【题型】解答题　【知识点】解析几何　【难度】hard
(2025·上海金山·三模) 已知双曲线 \( C: \dfrac{x^2}{2} - y^2 = 1 \) 的右焦点为 \( F \)。

(1) 求双曲线 \( C \) 的渐近线方程；

(2) 已知 \( P\left(\dfrac{14}{3}, 0\right) \)，点 \( Q \) 在双曲线 \( C \) 上且 \( PQ \) 不与坐标轴垂直，若 \( \triangle PQF \) 为直角三角形，求 \( \triangle PQF \) 的面积；

(3) 过点 \( F \) 的动直线 \( l \) 交双曲线 \( C \) 于 \( M, N \) 两点，过点 \( M, N \) 分别作直线 \( x = \dfrac{3}{2} \) 的垂线，垂足分别为 \( A \) 与 \( B \)（不同于点 \( A \)），连接 \( AN \)，\( BM \)，这两条直线相交于 \( Q \)，问点 \( Q \) 是否为定点，若是，请求出点 \( Q \) 的坐标，若不是，请说明理由。
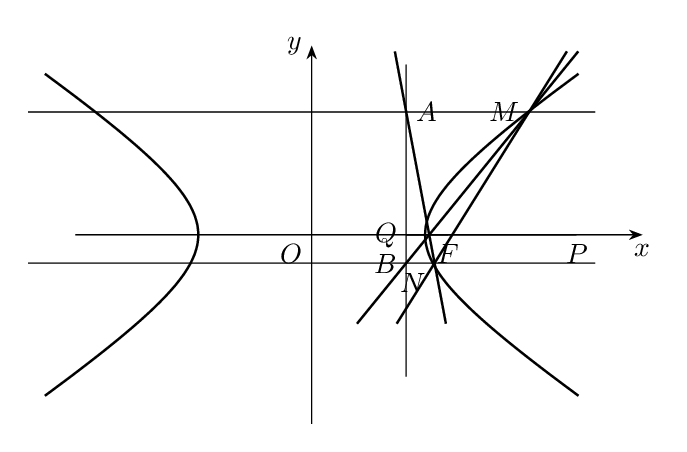
【解答】
【详解】
(1) 双曲线的渐近线方程为 \(y = \pm \dfrac{\sqrt{2}}{2}x\)。

---

(2) ① 当 \(\angle PFQ = \dfrac{\pi}{2}\) 时，横坐标 \(x = 2\) 代入双曲线方程可得 \(Q\left(2, \pm \dfrac{\sqrt{3}}{3}\right)\)，
\[
S_{\triangle PQF} = \dfrac{1}{2} \cdot \left(\dfrac{14}{3} - 2\right) \cdot \dfrac{\sqrt{3}}{3} = \dfrac{4\sqrt{3}}{9};
\]

② 当 \(\angle FQP = \dfrac{\pi}{2}\) 时，设 \(Q(x_0,y_0)\)，\(\therefore \overrightarrow{FQ} = (x_0 - 2,y_0)\)，\(\overrightarrow{PQ} = \left(x_0 - \dfrac{14}{3},y_0\right)\)，
则
\[
\begin{cases}
\overrightarrow{FQ} \cdot \overrightarrow{PQ} = (x_0 - 2)\left(x_0 - \dfrac{14}{3}\right) + y_0^2 = 0 \\
\dfrac{x_0^2}{2} - y_0^2 = 1
\end{cases}
\]
解得 \(x_0 = \dfrac{5}{2}\)，\(y_0 = \pm \dfrac{\sqrt{39}}{6}\)，则
\[
S_{\triangle PQF} = \dfrac{1}{2} \cdot \left(\dfrac{14}{3} - 2\right) \cdot \dfrac{\sqrt{39}}{6} = \dfrac{2\sqrt{39}}{9}.
\]

---

(3) ① 当 \(l\) 斜率不存在时，
\(M\left(2, \dfrac{\sqrt{3}}{3}\right)\)，\(N\left(2, -\dfrac{\sqrt{3}}{3}\right)\)，\(\therefore A\left(\dfrac{3}{2}, \dfrac{\sqrt{3}}{3}\right)\)，\(B\left(\dfrac{3}{2}, -\dfrac{\sqrt{3}}{3}\right) \implies Q\left(\dfrac{7}{4}, 0\right)\)；

② 当 \(l\) 斜率存在时，设为 \(l\)，则直线的方程为 \(y = k(x - 2)\)，
设 \(M(x_1,y_1)\)，\(N(x_2,y_2)\)，\(\therefore A\left(\dfrac{3}{2},y_1\right)\)，\(B\left(\dfrac{3}{2},y_2\right)\)。

联立方程
\[
\begin{cases}
\dfrac{x^2}{2} - y^2 = 1 \\
y = k(x - 2)
\end{cases}
\implies (1 - 3k^2)x^2 + 12k^2x - 12k^2 - 3 = 0,
\]
可得
\[
\begin{cases}
x_1 + x_2 = \dfrac{12k^2}{3k^2 - 1} \\
x_1x_2 = \dfrac{12k^2 + 3}{3k^2 - 1} \\
3k^2 - 1 \neq 0
\end{cases}
\]

由题可知
\[
k_{AN} = \dfrac{y_2 - y_1}{x_2 - \dfrac{3}{2}}, \quad l_{AN}: y - y_1 = \dfrac{y_2 - y_1}{x_2 - \dfrac{3}{2}}\left(x - \dfrac{3}{2}\right) \quad \text{①},
\]
同理
\[
k_{BM} = \dfrac{y_1 - y_2}{x_1 - \dfrac{3}{2}}, \quad l_{BM}: y - y_2 = \dfrac{y_1 - y_2}{x_1 - \dfrac{3}{2}}\left(x - \dfrac{3}{2}\right) \quad \text{②},
\]

① - ②式可得：
\[
y_1 - y_2 = \frac{y_2 - y_1}{x_2 - \frac{3}{2}}\left(x - \frac{3}{2}\right) + \frac{y_2 - y_1}{x_1 - \frac{3}{2}}\left(x - \frac{3}{2}\right) \implies 1 = \left(x - \frac{3}{2}\right)\left(\frac{1}{x_1 - \frac{3}{2}} + \frac{1}{x_2 - \frac{3}{2}}\right),
\]
\[
\therefore \left(x - \frac{3}{2}\right)\left(x_1 + x_2 - 3\right) = \left(x_1 - \frac{3}{2}\right)\left(x_2 - \frac{3}{2}\right),
\]
\[
\therefore \left(x - \frac{3}{2}\right)\left(x_1 + x_2 - 3\right) = x_1x_2 - \frac{3}{2}\left(x_1 + x_2\right) + \frac{9}{4},
\]
\[
\therefore \left(x - \frac{3}{2}\right)\left(\frac{12k^2}{3k^2 - 1} - 3\right) = \frac{12k^2 + 3}{3k^2 - 1} - \frac{3}{2} \cdot \frac{12k^2}{3k^2 - 1} + \frac{9}{4},
\]
\[
\therefore \left(x - \frac{3}{2}\right) \cdot \frac{3(k^2 + 1)}{3k^2 - 1} = \frac{3}{4} \cdot \frac{k^2 + 1}{3k^2 - 1} \implies x - \frac{3}{2} = \frac{1}{4} \implies x = \frac{7}{4},
\]
则 \(Q\) 为定点 \(\left(\dfrac{7}{4}, 0\right)\)。
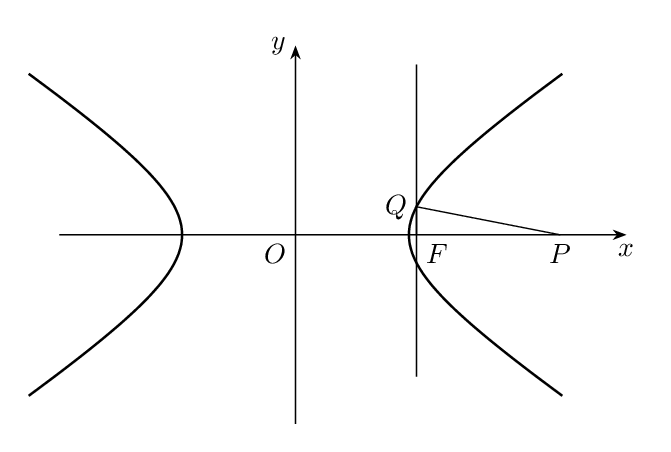
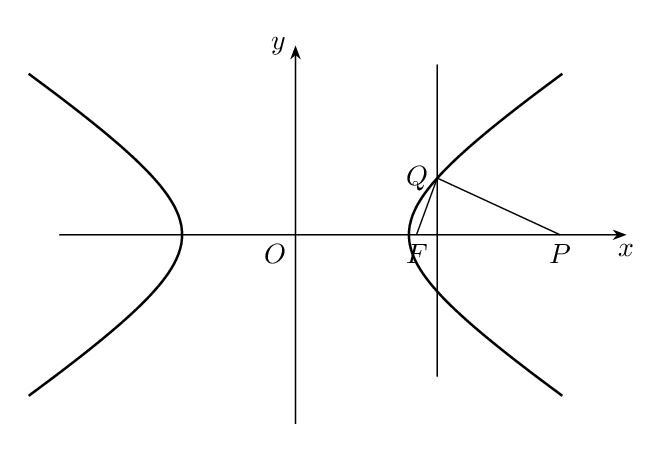